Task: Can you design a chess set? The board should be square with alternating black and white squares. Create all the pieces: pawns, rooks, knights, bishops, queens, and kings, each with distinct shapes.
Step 2069:
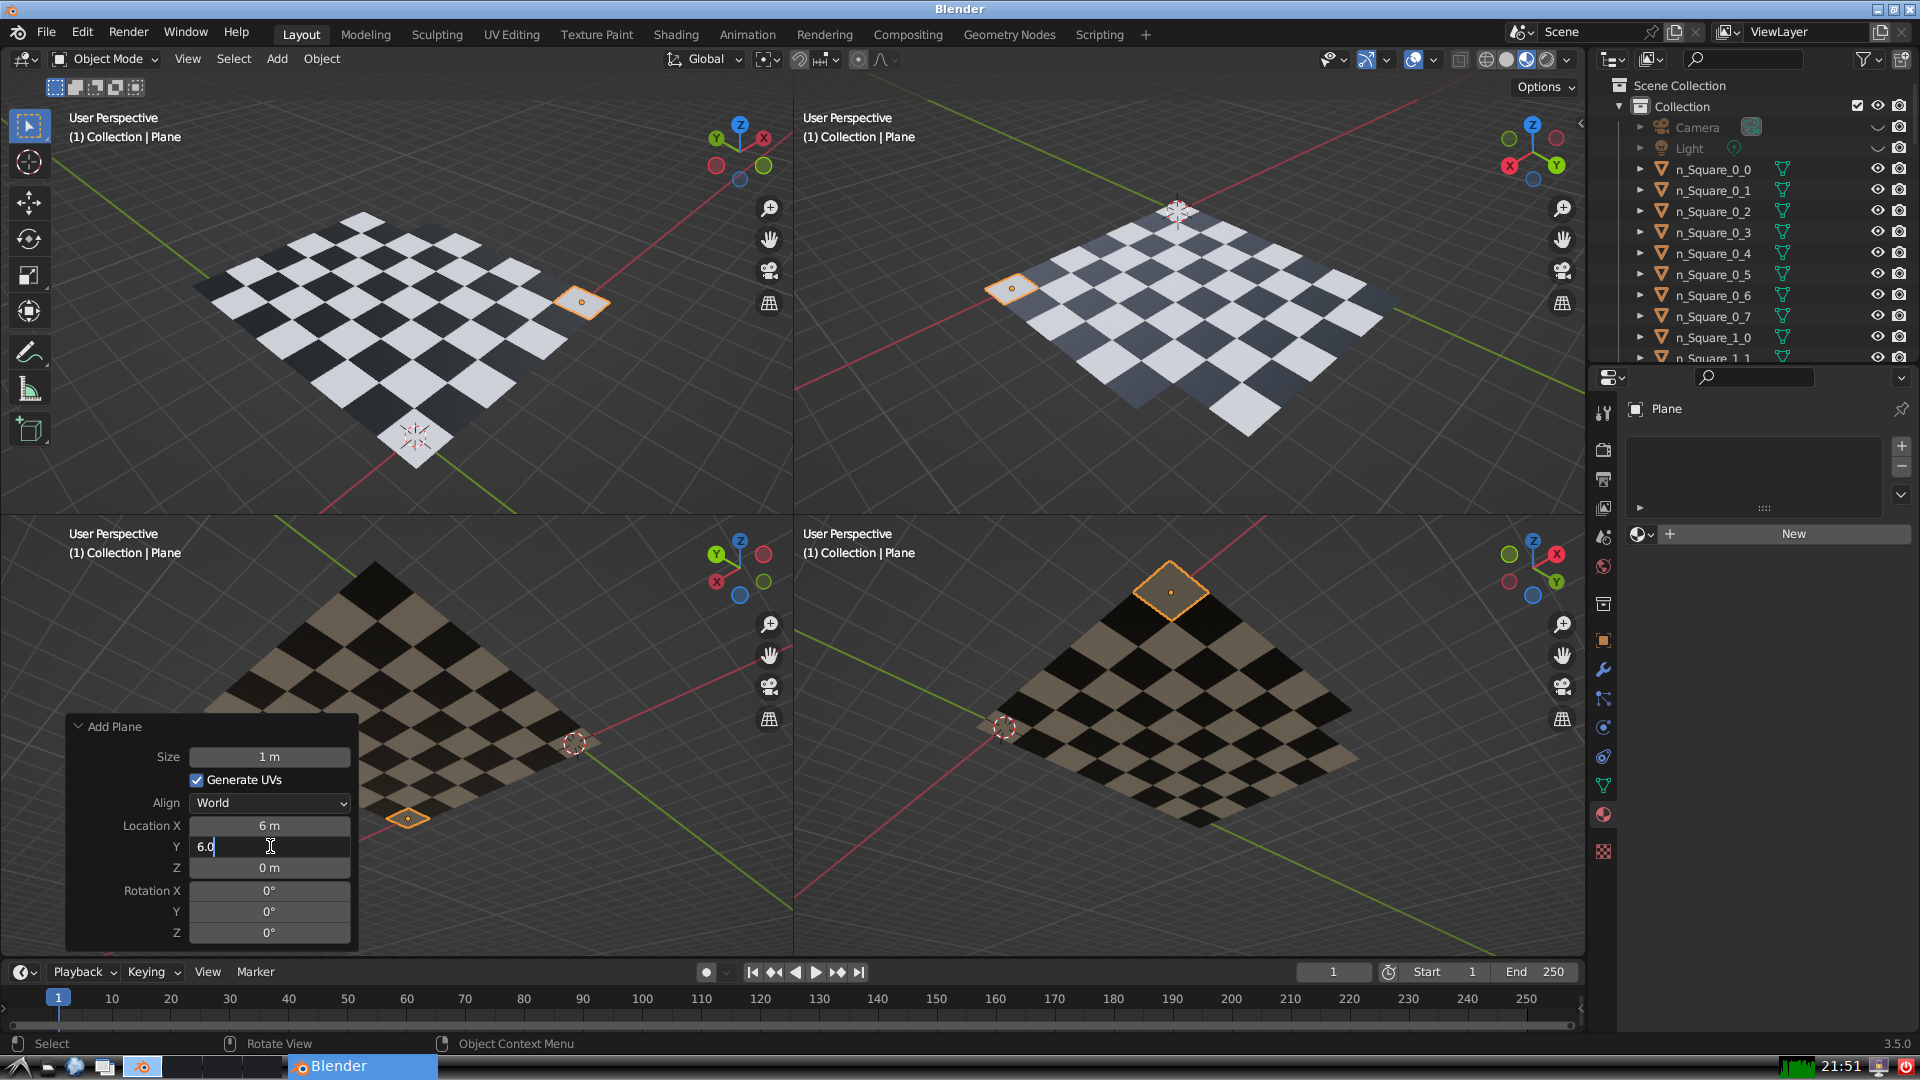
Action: {"key_press": ['Return']}